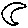
Label: moon